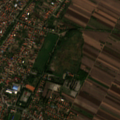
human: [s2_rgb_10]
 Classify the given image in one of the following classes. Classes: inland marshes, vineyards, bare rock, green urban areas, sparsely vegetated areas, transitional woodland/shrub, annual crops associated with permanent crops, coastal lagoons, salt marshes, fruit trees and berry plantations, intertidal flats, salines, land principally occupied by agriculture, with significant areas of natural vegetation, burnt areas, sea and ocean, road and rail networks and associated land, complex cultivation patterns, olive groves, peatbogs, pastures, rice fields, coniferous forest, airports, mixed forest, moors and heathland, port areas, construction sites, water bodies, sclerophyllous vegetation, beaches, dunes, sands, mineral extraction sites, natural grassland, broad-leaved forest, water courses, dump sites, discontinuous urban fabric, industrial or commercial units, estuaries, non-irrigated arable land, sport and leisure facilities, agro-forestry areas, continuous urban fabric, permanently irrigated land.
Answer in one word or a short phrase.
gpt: discontinuous urban fabric, non-irrigated arable land, complex cultivation patterns